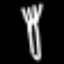
Label: fork